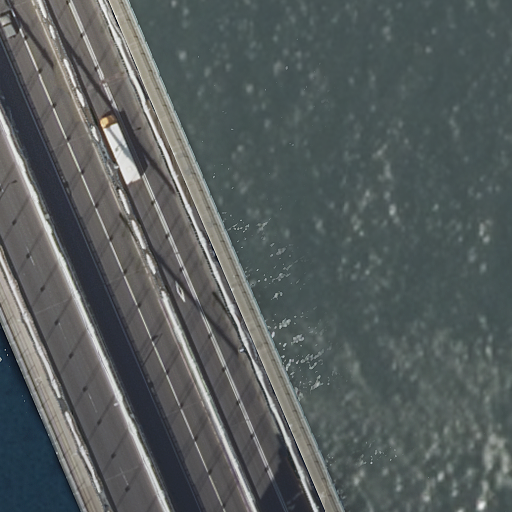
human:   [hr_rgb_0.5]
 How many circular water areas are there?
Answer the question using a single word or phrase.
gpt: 0

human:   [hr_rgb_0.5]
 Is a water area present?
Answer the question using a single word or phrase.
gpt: yes

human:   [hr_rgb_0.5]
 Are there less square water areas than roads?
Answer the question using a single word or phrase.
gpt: yes

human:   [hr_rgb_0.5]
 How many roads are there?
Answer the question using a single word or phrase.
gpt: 5

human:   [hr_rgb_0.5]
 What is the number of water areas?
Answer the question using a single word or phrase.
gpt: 1

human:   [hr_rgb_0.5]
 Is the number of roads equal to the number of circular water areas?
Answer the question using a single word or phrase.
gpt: no

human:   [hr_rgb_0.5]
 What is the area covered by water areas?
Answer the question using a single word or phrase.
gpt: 10605m2

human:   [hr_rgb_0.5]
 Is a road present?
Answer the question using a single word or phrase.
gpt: yes

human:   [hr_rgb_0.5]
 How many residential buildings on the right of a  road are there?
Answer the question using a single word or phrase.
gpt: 0

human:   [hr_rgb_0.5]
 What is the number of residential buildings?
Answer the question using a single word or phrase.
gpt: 0

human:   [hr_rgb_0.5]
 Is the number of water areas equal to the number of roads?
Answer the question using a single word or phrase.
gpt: no

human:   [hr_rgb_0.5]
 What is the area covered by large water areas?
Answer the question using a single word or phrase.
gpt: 10605m2

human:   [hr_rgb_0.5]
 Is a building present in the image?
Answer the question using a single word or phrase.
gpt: no

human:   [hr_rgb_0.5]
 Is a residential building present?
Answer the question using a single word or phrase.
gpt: no

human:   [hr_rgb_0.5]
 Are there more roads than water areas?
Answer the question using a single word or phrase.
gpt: yes

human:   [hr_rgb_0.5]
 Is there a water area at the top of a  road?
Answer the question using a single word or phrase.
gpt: no

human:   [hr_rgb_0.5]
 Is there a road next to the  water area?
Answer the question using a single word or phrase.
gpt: yes

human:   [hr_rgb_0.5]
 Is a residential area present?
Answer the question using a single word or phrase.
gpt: no

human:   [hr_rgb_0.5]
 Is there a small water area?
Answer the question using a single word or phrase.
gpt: no

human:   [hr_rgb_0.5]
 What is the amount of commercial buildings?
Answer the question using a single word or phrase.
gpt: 0

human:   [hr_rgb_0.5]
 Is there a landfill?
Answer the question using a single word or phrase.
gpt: no

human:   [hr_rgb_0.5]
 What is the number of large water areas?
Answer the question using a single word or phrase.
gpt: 1

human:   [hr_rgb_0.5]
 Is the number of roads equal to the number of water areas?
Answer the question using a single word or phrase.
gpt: no

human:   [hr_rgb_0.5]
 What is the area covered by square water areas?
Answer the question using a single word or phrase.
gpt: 0m2

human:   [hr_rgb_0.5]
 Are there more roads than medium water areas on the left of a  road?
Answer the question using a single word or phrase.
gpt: yes

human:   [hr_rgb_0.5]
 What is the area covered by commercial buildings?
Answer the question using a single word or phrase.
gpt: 0m2

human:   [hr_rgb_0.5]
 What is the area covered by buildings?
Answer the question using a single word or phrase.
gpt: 0m2

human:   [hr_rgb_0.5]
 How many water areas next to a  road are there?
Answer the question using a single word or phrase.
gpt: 1

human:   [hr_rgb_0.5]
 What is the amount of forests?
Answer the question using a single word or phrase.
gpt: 0

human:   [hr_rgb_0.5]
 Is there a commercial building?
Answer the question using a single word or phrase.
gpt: no

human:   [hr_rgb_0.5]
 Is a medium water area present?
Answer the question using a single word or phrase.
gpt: no

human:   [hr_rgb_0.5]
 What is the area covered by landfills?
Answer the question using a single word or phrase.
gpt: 0m2

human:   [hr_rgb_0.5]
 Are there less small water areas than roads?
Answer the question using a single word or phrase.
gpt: yes

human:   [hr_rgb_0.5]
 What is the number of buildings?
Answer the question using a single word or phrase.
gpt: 0

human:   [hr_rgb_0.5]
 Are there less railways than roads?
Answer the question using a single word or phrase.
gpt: yes

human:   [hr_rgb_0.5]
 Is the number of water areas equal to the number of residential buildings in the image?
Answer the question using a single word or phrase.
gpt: no

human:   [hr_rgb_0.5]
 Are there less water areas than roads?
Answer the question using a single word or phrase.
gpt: yes

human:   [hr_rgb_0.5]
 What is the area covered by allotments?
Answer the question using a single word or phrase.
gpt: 0m2

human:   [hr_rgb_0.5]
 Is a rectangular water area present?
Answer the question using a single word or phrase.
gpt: yes

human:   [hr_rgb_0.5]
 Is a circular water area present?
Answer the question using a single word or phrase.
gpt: no

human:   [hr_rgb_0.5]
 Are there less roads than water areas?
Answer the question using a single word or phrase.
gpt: no

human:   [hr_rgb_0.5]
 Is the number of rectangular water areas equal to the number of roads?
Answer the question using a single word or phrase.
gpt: no

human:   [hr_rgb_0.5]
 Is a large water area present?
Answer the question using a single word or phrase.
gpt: yes

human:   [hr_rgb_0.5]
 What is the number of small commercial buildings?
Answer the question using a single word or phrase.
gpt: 0

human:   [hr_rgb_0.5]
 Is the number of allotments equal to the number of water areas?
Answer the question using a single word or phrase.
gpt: no

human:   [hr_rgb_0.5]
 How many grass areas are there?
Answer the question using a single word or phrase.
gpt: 0

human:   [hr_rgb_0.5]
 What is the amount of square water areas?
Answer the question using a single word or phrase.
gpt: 0

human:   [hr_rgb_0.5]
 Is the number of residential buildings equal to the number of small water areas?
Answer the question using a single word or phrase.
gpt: yes

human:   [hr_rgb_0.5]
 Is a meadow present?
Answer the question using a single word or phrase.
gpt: no

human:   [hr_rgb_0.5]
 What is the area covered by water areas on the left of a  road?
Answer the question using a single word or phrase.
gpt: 0m2

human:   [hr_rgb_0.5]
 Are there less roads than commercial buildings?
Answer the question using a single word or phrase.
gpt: no

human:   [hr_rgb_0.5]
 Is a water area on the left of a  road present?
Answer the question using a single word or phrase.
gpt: no

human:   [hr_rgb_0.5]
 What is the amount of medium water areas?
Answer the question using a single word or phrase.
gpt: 0

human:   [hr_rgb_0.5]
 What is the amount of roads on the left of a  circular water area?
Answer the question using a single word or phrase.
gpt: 0

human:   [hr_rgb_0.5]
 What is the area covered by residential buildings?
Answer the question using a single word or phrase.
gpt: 0m2

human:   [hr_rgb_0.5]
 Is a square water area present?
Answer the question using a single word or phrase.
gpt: no

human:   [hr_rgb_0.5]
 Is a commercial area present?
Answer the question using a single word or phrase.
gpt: no

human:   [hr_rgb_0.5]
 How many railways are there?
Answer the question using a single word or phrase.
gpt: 0

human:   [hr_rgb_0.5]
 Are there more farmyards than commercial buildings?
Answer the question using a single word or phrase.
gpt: no

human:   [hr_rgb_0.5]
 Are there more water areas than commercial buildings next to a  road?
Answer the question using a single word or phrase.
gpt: yes

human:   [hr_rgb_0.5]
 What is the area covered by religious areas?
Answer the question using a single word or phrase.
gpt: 0m2

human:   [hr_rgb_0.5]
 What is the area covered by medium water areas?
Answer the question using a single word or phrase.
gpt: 0m2

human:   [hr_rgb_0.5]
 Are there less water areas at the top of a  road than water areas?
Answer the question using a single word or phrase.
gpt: yes

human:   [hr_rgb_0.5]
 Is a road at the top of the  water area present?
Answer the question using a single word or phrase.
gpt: no